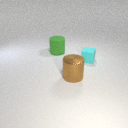
large brown metal cylinder to the left of small cyan rubber cube